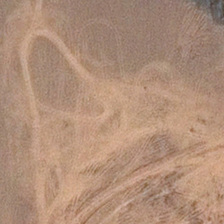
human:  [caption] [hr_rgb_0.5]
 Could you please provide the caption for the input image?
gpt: it is a piece of yellow bareland .

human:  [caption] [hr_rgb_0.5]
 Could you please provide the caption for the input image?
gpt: it is a piece of yellow bareland .

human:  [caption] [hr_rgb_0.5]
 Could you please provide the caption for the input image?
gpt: it is a piece of yellow bareland .

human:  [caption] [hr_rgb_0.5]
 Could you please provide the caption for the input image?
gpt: it is a piece of yellow bareland .

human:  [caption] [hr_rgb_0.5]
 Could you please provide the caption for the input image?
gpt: it is a piece of yellow bareland .